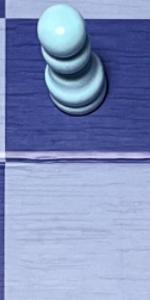
Label: Empty